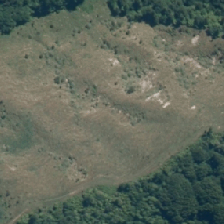
Land cover: low_producing_grassland